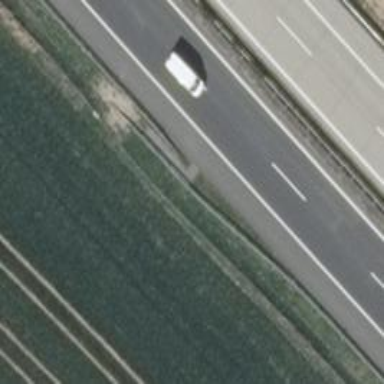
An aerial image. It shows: Asphalt motorway.